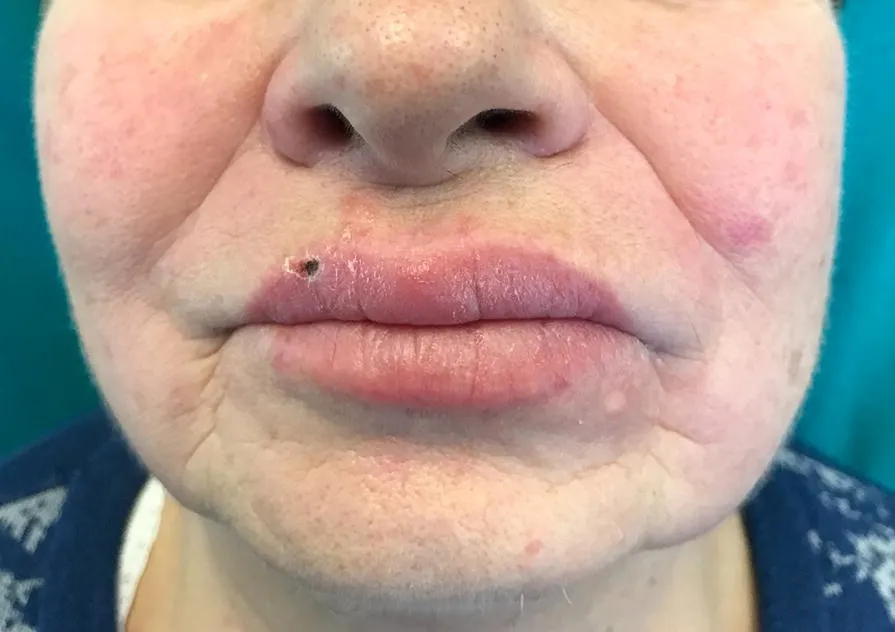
Clinical aspects. Lip swelling and healing blister upon presentation.
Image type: medical_photograph (skin_photograph)